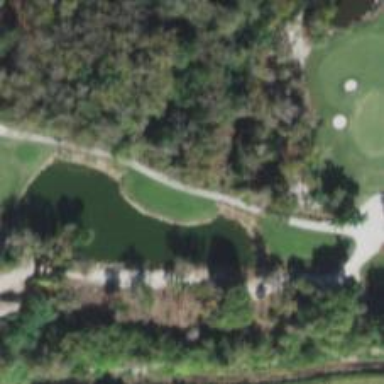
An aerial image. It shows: Service road used as golf cart path.